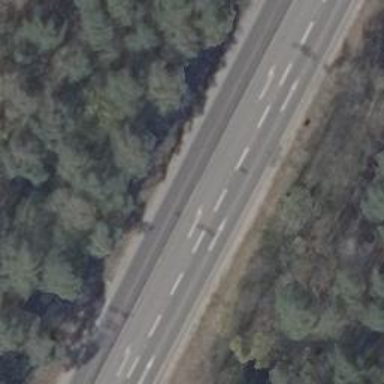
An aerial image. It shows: Secondary road with asphalt surface and lane markings.